Question: I have an app that sends an email. I noticed that when I set the subject, it also changes the title of the mail view like this:

The problem is that if the subject of the email is long, it is cut off in the window title; when the subject is translated, it's even worse, making the translation garbage. I need to change the view title to something meaningful, like "Export", not the Subject of the email.. Can this be done? If so, how do I do it?
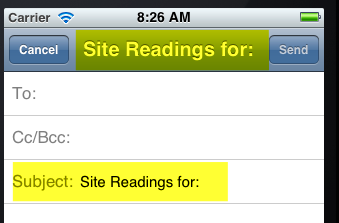
Answer: That's just the standard, built-in Mail app's behavior. Even if you compose an email manually from the Mail app, you'll see that whatever you type in Subject will become the title in the navigation bar.
There is no reason why you should see garbage when the subject is translated though. You could post some code sample (even as another question) for help on this.